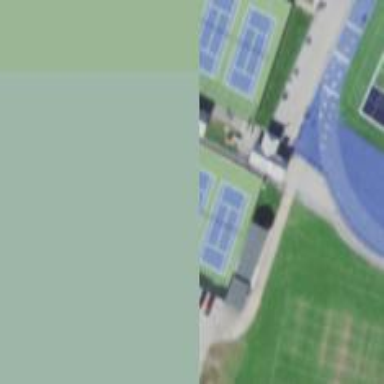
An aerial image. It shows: Tennis court on the leisure land pitch.